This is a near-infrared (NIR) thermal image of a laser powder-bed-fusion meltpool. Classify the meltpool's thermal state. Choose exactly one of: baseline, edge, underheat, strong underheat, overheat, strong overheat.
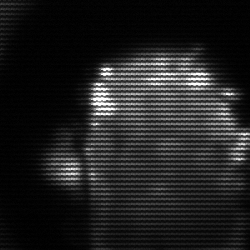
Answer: baseline